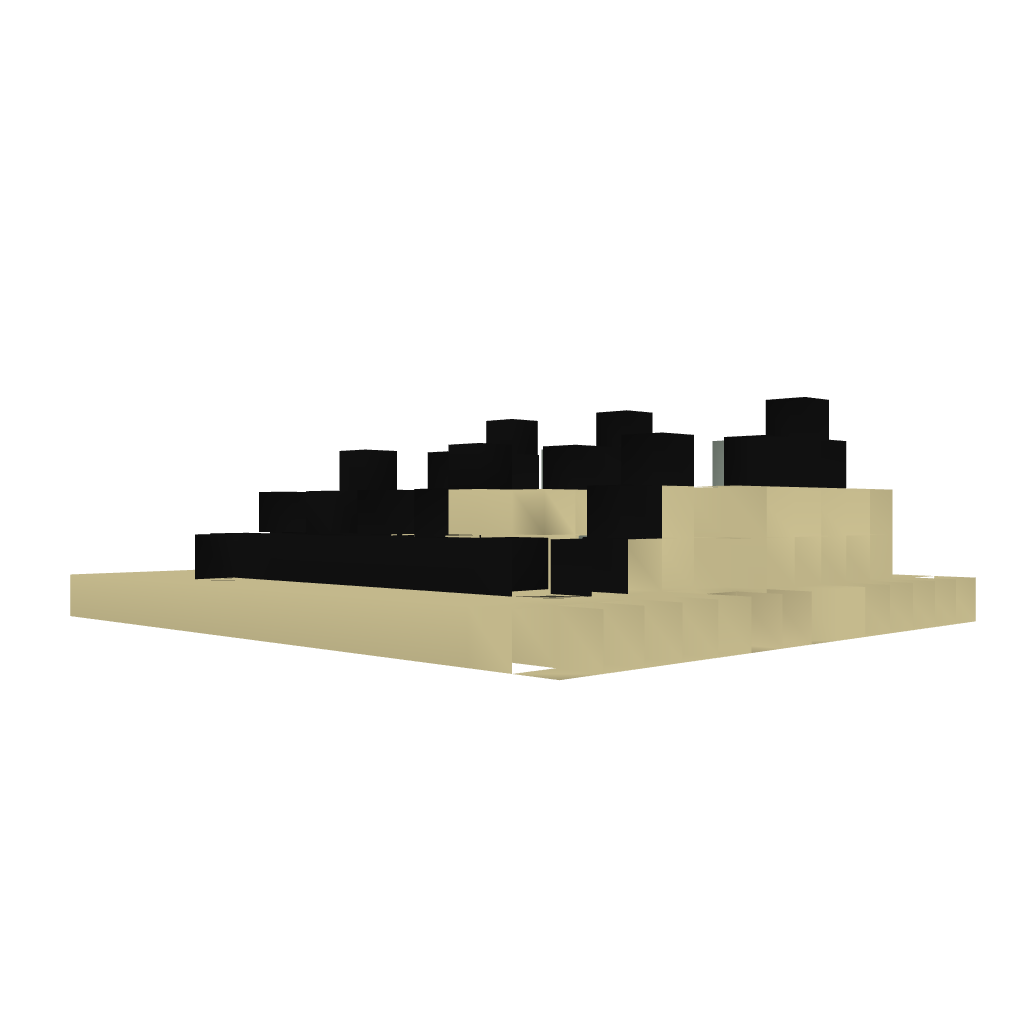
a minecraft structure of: Elemental Arrows